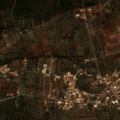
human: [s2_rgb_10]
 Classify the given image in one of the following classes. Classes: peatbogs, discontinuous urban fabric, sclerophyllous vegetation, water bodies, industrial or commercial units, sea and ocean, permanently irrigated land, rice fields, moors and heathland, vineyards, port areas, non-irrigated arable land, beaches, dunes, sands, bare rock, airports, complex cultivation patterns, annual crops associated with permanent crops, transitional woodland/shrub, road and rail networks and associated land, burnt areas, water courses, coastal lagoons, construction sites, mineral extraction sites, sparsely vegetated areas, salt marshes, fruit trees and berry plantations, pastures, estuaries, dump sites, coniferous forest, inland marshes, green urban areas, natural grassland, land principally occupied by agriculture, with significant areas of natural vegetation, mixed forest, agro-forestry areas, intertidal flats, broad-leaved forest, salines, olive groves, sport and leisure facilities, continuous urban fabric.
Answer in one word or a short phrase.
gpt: discontinuous urban fabric, fruit trees and berry plantations, annual crops associated with permanent crops, sclerophyllous vegetation